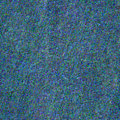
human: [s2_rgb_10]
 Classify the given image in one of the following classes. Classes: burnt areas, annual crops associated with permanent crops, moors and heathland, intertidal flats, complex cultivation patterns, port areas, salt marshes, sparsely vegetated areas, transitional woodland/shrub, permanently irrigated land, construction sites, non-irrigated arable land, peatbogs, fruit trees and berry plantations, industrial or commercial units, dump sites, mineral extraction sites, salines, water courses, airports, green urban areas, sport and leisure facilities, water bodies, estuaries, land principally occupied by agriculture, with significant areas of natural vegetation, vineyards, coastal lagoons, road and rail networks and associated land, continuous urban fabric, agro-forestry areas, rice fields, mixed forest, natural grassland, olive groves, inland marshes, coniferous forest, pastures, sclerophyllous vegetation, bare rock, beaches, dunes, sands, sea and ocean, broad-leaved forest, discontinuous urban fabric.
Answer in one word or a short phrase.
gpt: water bodies